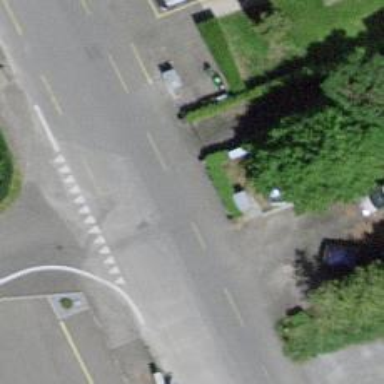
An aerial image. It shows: Residential road with designated cycle lane.